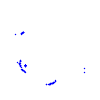
Particle: kaon